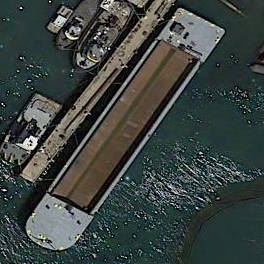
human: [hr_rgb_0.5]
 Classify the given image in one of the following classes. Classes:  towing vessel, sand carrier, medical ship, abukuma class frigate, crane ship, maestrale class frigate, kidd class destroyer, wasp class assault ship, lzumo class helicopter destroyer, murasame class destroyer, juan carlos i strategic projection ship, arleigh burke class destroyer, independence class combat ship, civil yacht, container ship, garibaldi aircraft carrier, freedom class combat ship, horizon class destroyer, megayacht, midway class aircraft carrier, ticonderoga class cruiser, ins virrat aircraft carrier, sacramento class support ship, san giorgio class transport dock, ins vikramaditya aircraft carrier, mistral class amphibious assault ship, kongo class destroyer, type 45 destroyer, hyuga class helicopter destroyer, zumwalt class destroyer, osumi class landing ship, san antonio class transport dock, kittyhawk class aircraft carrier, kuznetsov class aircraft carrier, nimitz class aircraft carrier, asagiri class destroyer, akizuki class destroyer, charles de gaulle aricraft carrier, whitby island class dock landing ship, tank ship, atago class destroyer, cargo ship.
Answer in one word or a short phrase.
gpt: Sand carrier